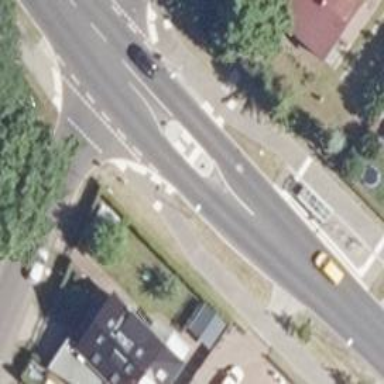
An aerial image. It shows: Footway with asphalt surface featuring unmarked crossing with island.